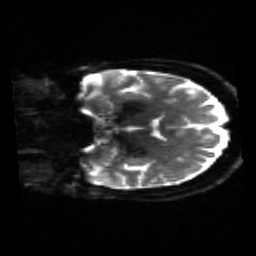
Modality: sbref
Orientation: coronal
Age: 61
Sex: female
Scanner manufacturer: siemens
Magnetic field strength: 3 T
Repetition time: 4.71 s
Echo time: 0.0906 s